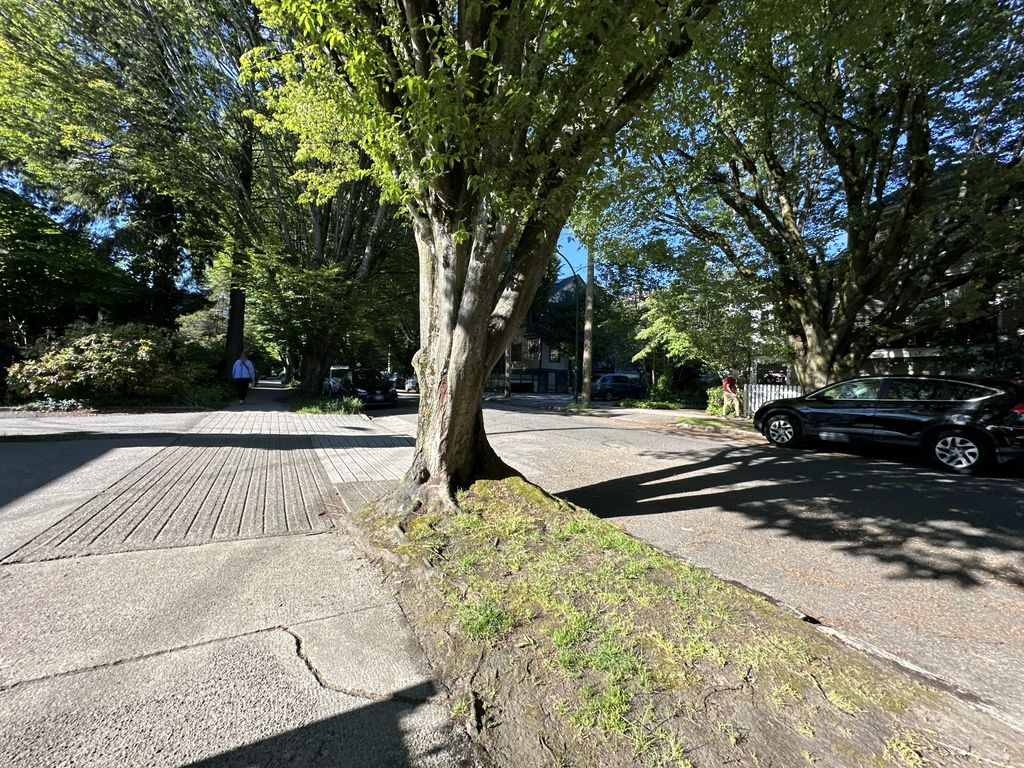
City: vancouver